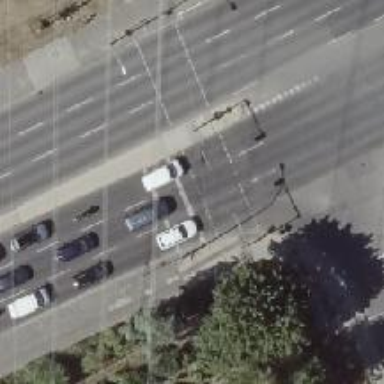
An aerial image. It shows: Asphalt footway with crossing controlled by traffic signals and pedestrian island.